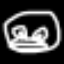
Label: frog